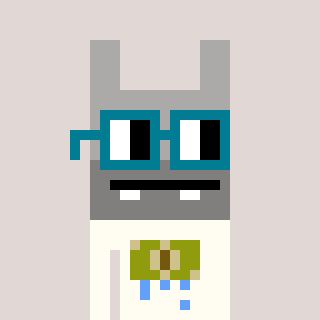
a pixel art character with square dark green glasses, a rabbit-shaped head and a grayscale-colored body on a warm background